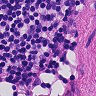
Metastatic tissue present: no